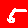
Digit: 5